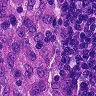
Metastatic tissue present: no